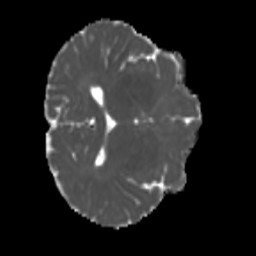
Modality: MD
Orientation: axial
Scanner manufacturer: siemens
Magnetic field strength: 3 T
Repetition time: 4 s
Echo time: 0.0594 s